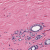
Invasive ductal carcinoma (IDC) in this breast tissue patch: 0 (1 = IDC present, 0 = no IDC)